Question: In matplotlib, sometime the major-ticks are too close to each other in a 'loglog' plot. Instead of setting them manually, can one use something similar to 'MaxNLocator' to put ticks at n-locations in a log scale?
'''
import numpy as np
import pylab as p
x=np.logspace(1,20,10)
fig=p.figure()
ax1=fig.add_subplot(121)
ax1.loglog(x,x,'o')
ax2=fig.add_subplot(122)
ax2.loglog(x,x,'o')
fig.show()
'''

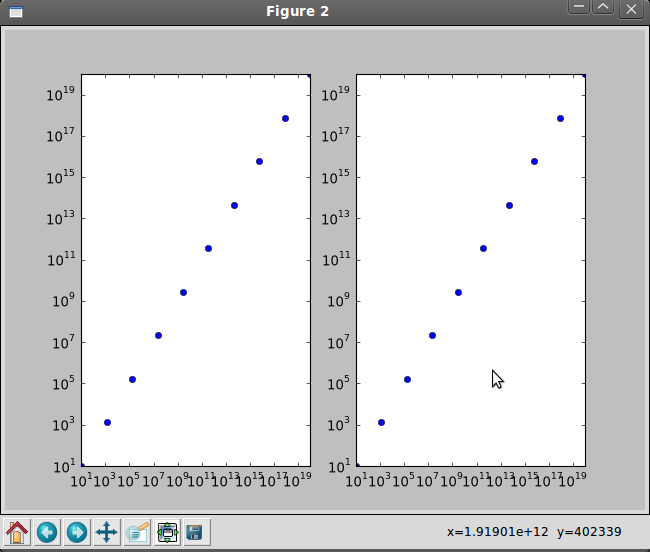
Answer: For each axis you could set a <URL>:
'''
from matplotlib import ticker
ax.xaxis.set_major_locator(ticker.LogLocator(base = 1000.0))
'''